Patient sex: M
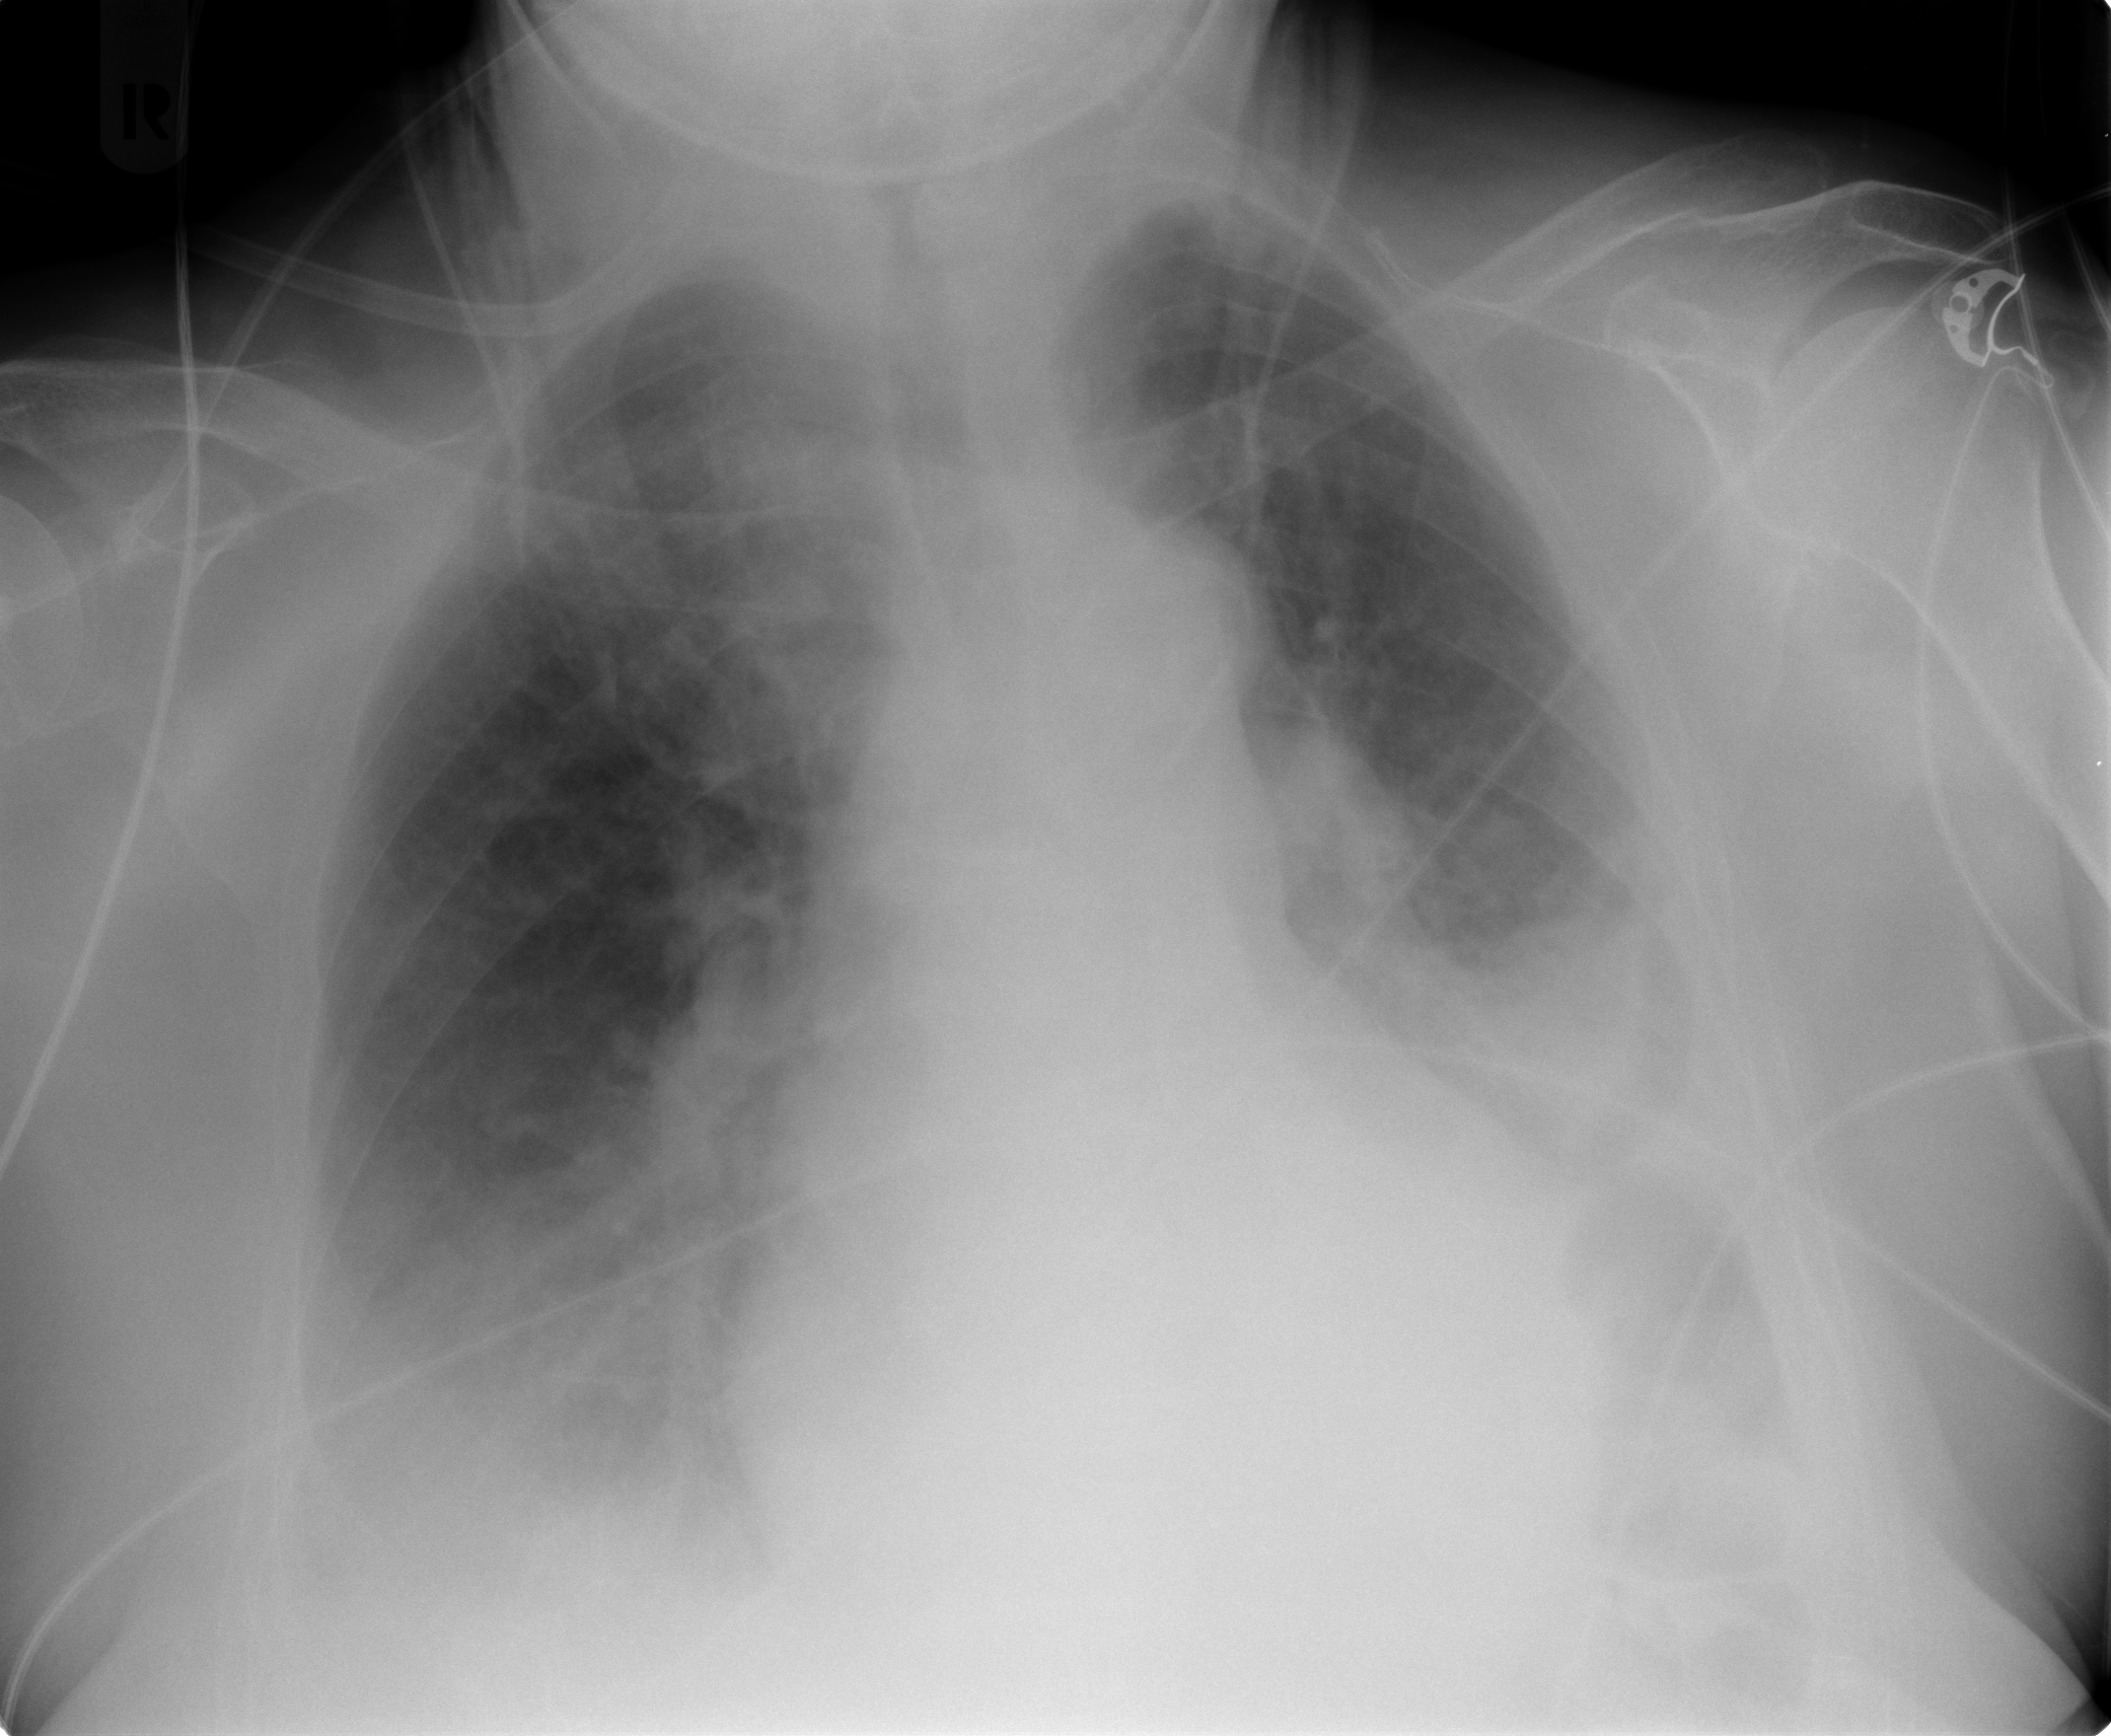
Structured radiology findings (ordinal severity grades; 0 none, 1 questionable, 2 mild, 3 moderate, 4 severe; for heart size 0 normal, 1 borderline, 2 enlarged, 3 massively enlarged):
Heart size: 1
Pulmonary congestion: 3
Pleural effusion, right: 3
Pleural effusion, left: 3
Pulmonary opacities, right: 1
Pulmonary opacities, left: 1
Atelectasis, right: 3
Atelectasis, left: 3